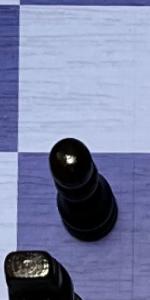
Label: Pawn_Black